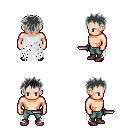
a pixel art fantasy rpg character, male body template, human, light skin, white tattered cape, teal pants, gray bedhead hairstyle, maroon shoes, dagger, four views (front, back, left, right), 2x2 character sprite sheet, small pixel art, hard edges, no anti-aliasing